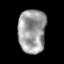
Tissue: lung
Cell type: T cells
Senescence score: 0.1697
Nuclear area (px): 1188
Mean DAPI intensity: 156.966